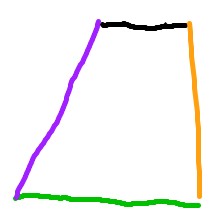
Shape: trapezoid